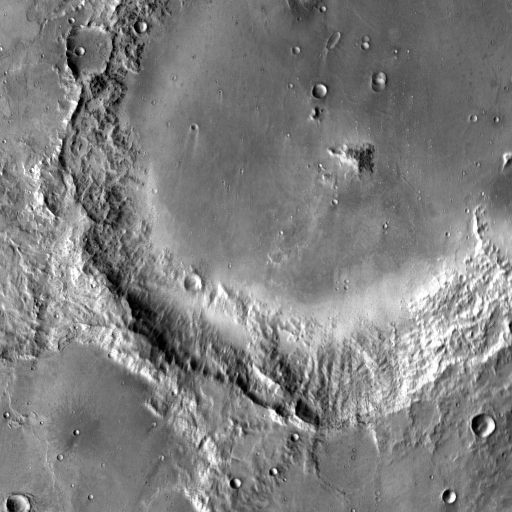
Crater classes present: Background, Other, Buried